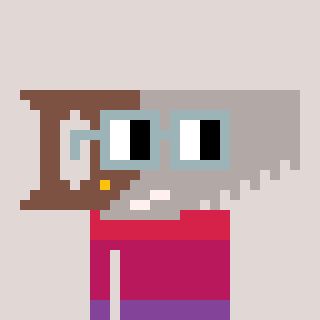
a pixel art character with square dark gray glasses, a saw-shaped head and a cold-colored body on a warm background